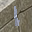
Label: 1